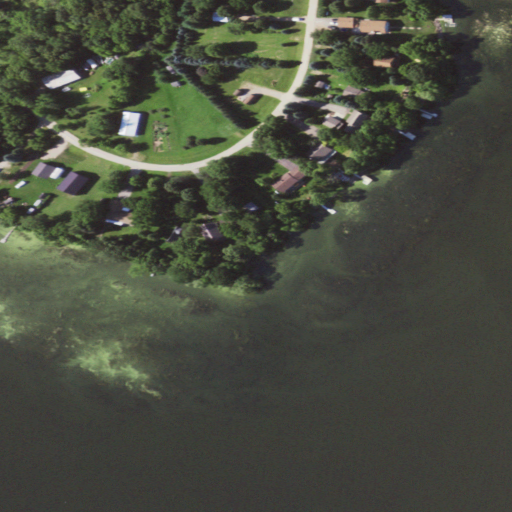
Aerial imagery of cape in Minnesota named Miller Point containing open water, pasture, open development, low intensity development, deciduous forest, mixed forest, medium intensity development, and herbaceous wetlands